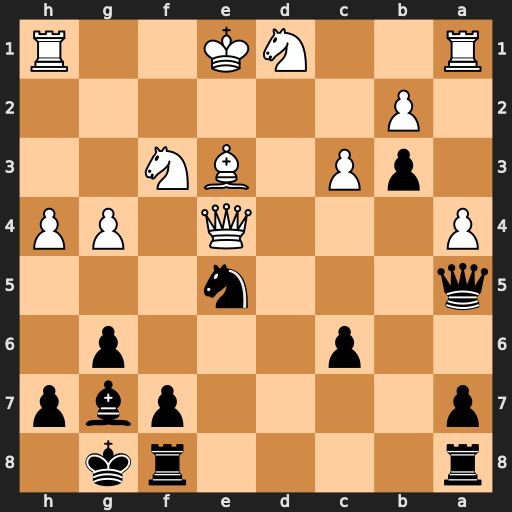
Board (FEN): r4rk1/p4pbp/2p3p1/q3n3/P3Q1PP/1pP1BN2/1P6/R2NK2R
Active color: b
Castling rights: KQ
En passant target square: -
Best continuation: f5 gxf5 gxf5